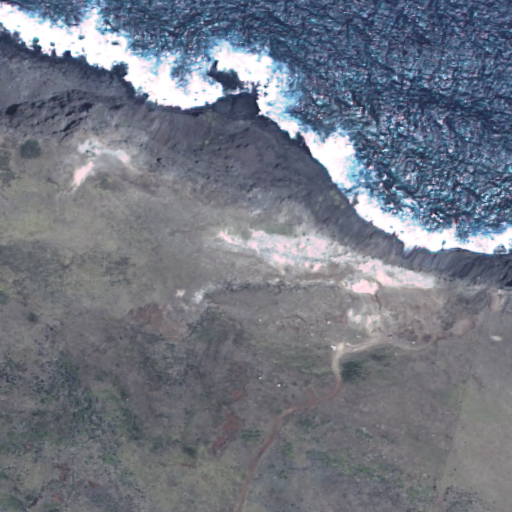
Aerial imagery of mountain in Hawaii named Pu‘ukapele containing only unknown